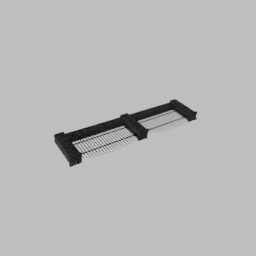
Label: architecture